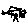
Label: house